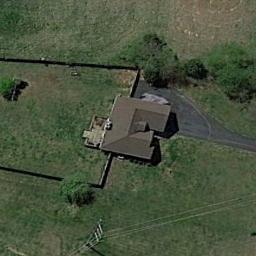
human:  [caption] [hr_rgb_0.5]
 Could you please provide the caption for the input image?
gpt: A  building in a sparse residential .

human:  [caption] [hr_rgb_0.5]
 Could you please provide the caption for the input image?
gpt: The sparse residential is on the grass next to some trees .

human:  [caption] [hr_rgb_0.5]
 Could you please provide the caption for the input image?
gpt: In a sparse residential area there is a gray house and several green trees surrounded by farmland .

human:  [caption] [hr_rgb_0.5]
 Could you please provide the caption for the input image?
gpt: There are blocks of residential areas between the jungles .

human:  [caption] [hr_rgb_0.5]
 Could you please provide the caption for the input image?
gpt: A sparse residential area with a brown building on the green meadow .